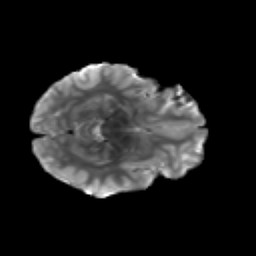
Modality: T2w
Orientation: axial
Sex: male
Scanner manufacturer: siemens
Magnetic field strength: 3 T
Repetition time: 5 s
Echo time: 0.071 s